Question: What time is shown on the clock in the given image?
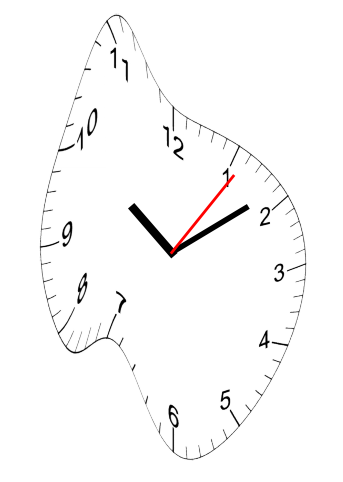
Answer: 10:09:06